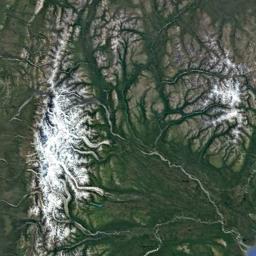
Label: snowberg